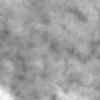
Label: no_change